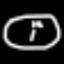
Label: clock